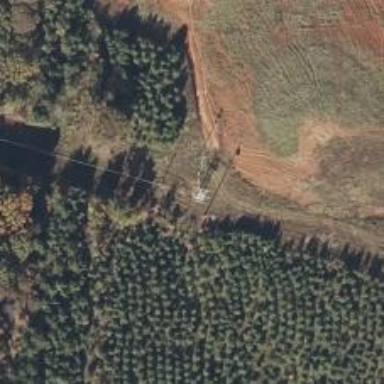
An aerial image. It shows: Power pole.